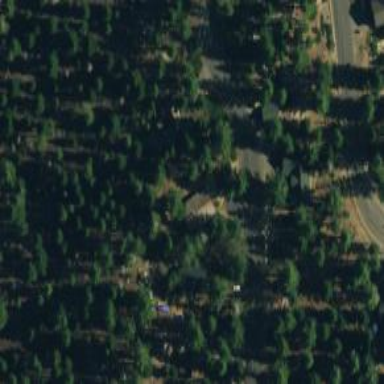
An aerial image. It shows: Evergreen woodland with needle-leaved trees.